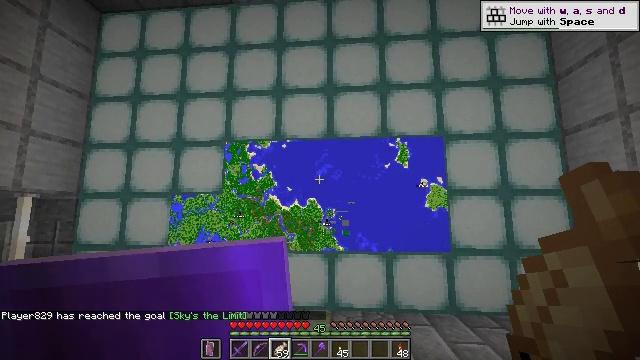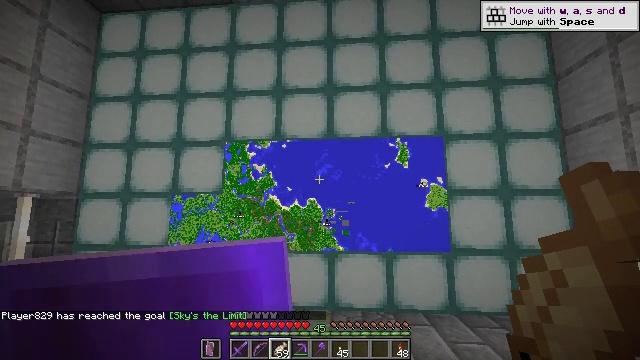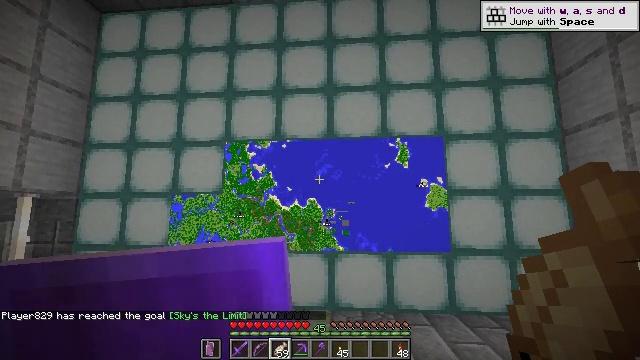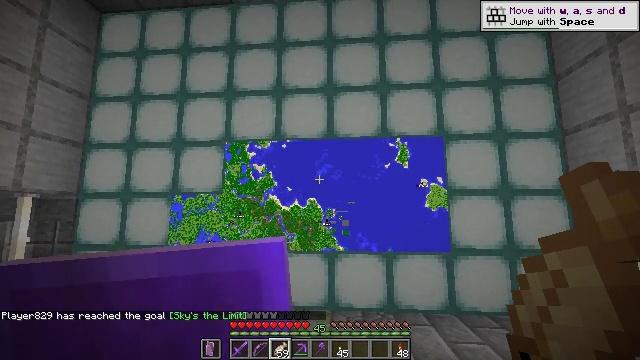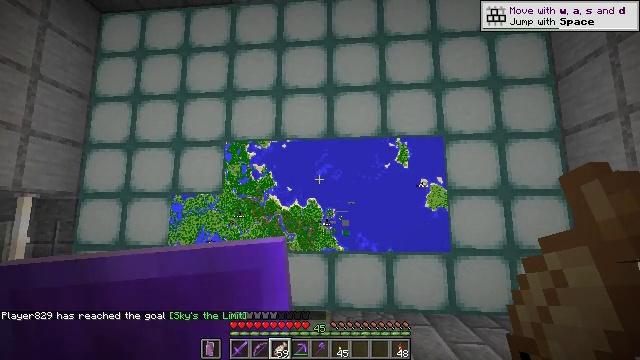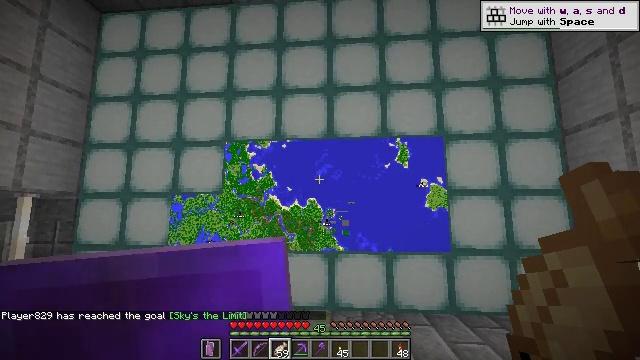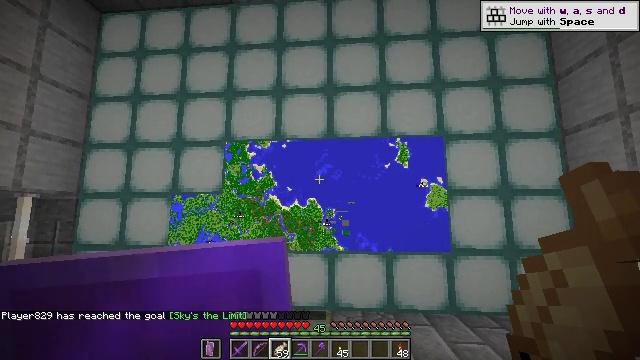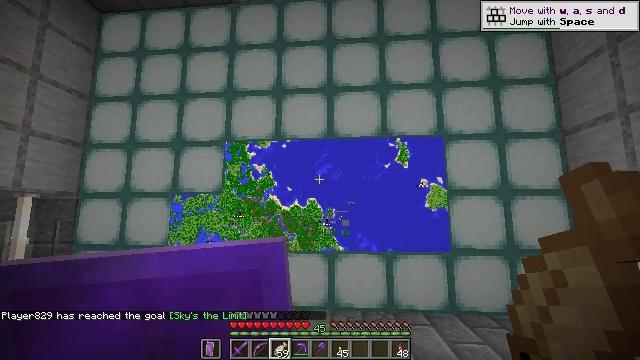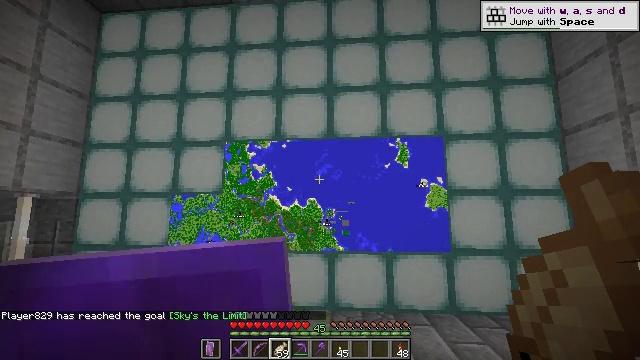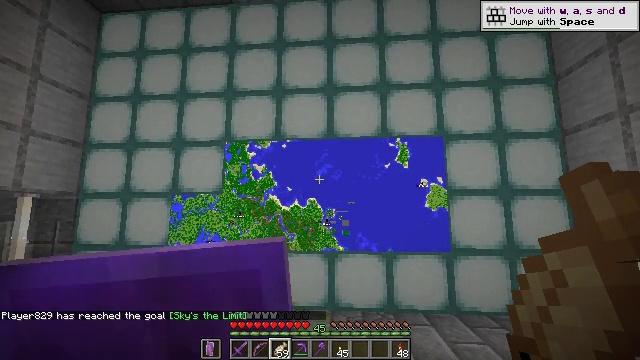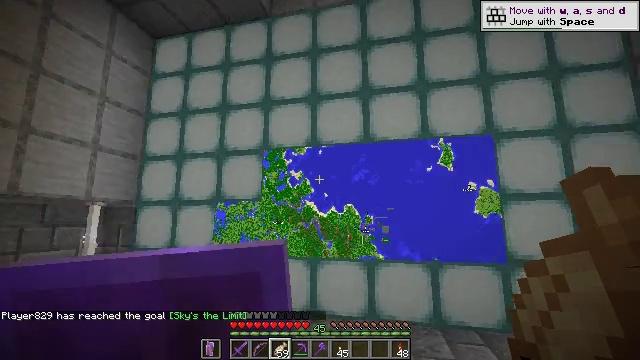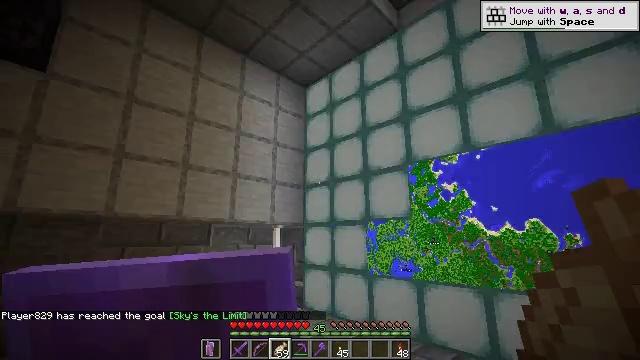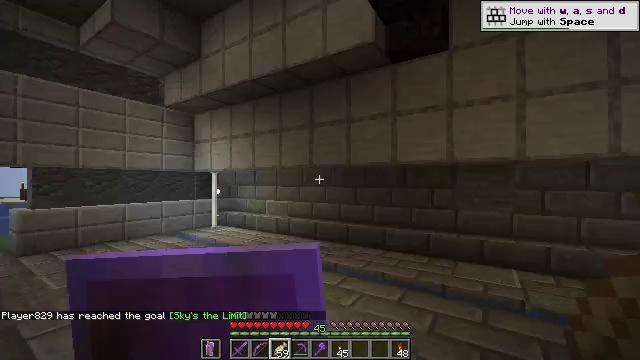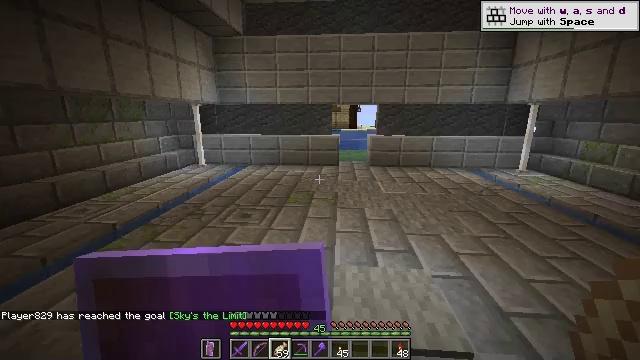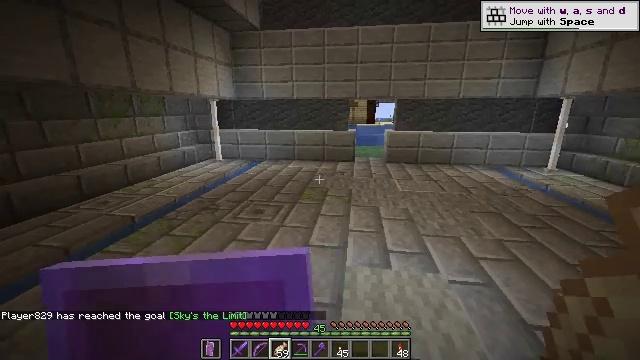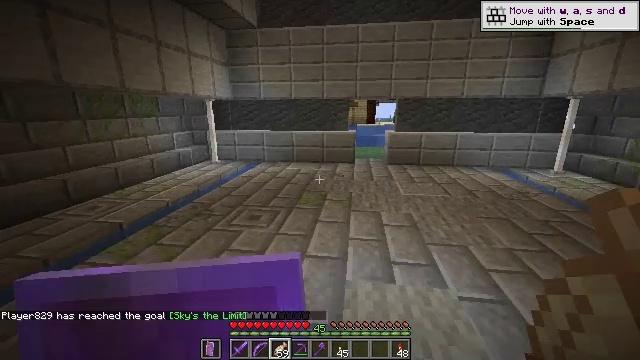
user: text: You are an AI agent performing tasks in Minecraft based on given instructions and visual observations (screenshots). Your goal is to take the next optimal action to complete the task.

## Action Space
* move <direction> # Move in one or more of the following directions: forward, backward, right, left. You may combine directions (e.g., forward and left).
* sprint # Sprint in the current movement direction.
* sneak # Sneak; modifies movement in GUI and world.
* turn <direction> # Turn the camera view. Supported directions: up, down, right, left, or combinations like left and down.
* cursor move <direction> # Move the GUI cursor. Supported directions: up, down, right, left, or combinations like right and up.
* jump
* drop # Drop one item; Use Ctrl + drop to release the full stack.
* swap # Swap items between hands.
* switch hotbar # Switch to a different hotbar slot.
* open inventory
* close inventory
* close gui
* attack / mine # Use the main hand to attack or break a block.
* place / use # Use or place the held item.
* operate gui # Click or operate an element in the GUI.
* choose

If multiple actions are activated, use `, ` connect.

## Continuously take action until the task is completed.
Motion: motion action
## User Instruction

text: Left click on the cartography table to mine it.
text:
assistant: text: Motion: no_op
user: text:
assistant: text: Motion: no_op
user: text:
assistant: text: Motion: no_op
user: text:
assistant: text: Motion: no_op
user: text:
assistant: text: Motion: no_op
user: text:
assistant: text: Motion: no_op
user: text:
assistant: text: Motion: no_op
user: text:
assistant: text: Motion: no_op
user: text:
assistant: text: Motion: no_op
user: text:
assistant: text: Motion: move forward, turn left and up
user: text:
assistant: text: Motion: move forward, turn left and up
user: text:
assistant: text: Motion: move forward, turn left and down
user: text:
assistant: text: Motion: move forward, turn left and down
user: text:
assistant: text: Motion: move forward, turn left and down
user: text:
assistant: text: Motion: move forward, sprint
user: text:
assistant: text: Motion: move forward, sprint
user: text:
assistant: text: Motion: move forward, sprint
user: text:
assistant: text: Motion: move forward, sprint, jump
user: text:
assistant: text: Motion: move forward, sprint, jump
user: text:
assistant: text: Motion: move forward, jump
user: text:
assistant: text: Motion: move forward, jump
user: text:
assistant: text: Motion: no_op
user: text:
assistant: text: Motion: no_op
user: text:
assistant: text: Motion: no_op
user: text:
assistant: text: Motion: no_op
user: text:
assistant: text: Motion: no_op
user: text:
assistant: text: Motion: no_op
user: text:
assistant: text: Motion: no_op
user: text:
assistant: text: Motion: turn right
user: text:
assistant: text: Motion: turn right and down